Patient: sex F, age 68
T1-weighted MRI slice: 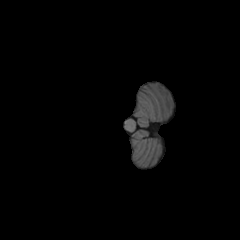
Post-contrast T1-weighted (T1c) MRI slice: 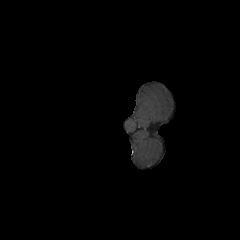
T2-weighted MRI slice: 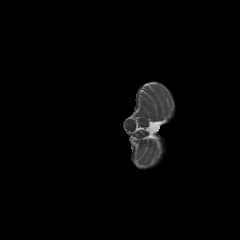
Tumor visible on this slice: no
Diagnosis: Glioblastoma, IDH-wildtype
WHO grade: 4